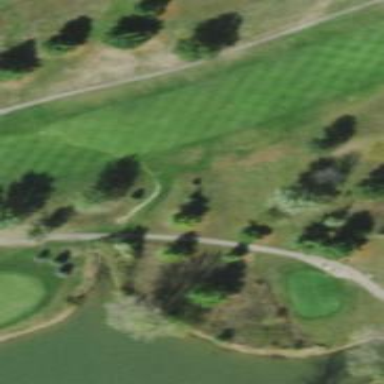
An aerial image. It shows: Grassy fairway on golf course.